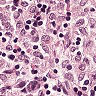
Metastatic tissue present: no